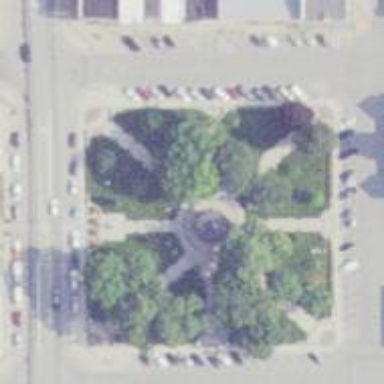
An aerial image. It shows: Historic memorial.